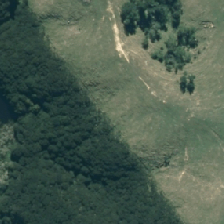
Land cover: low_producing_grassland